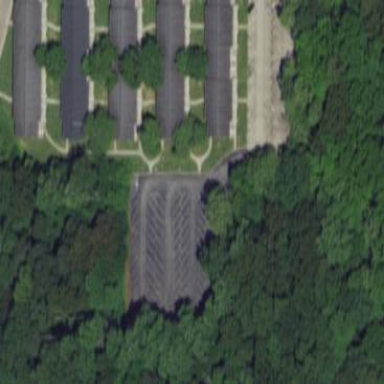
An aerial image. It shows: Parking area.